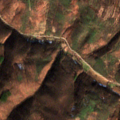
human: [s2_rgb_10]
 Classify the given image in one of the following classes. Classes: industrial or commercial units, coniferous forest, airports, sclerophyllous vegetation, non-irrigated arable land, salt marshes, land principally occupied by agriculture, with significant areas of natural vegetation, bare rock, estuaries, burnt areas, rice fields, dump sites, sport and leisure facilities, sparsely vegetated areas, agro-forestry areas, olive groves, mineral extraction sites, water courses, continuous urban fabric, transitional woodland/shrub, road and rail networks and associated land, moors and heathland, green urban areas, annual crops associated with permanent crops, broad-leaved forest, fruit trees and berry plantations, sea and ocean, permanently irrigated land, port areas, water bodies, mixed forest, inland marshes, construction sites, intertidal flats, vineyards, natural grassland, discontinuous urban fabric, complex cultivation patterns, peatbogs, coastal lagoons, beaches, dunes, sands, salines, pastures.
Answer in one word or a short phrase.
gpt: non-irrigated arable land, broad-leaved forest, transitional woodland/shrub